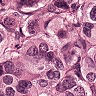
Metastatic tissue present: yes